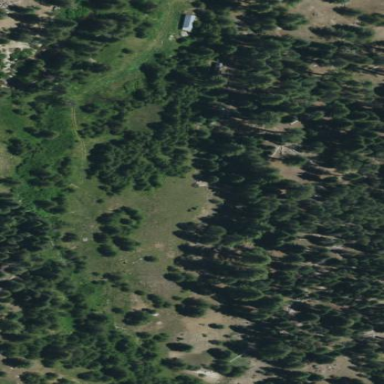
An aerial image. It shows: Wet meadow with woodland vegetation.